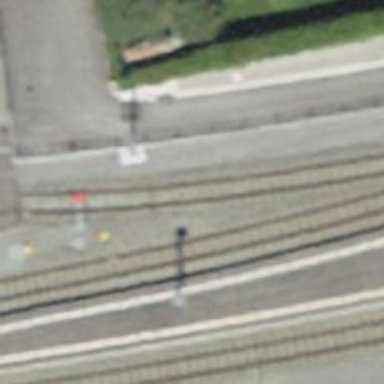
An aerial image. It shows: Narrow gauge railway in service yard.